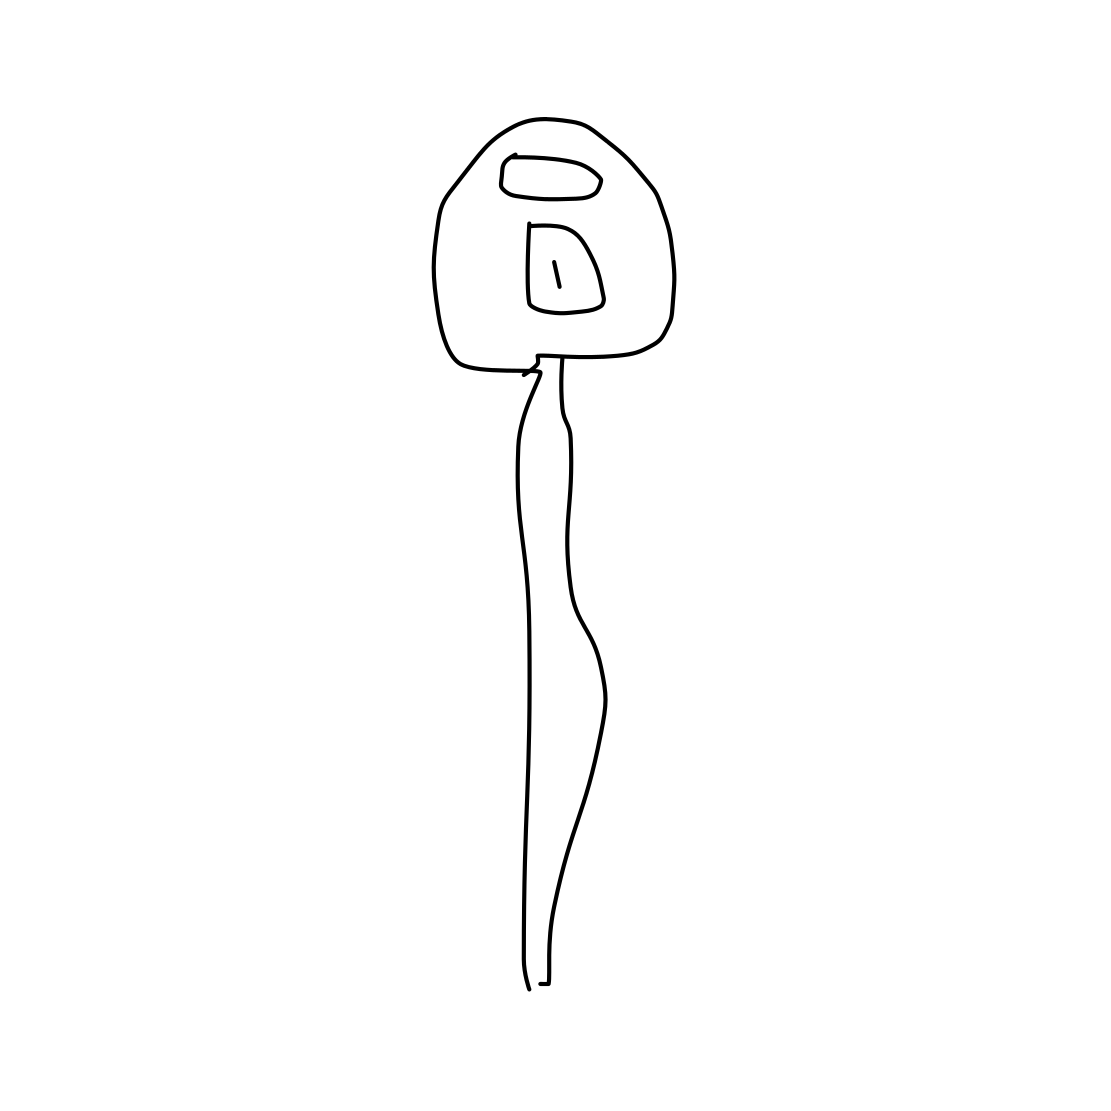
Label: parking meter